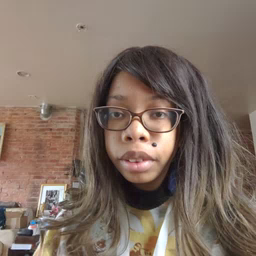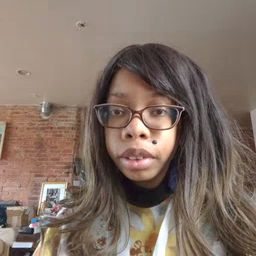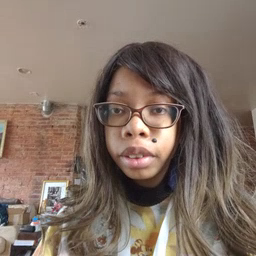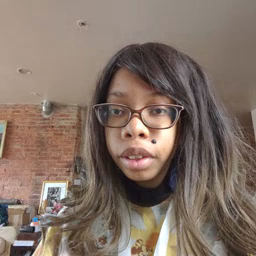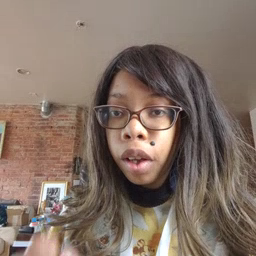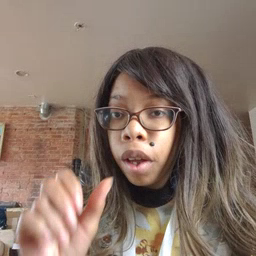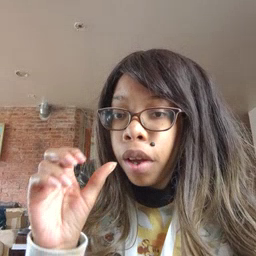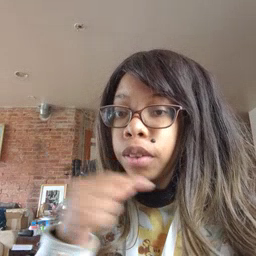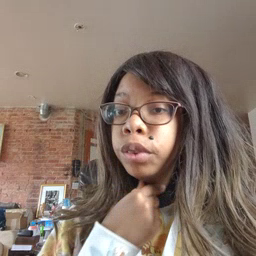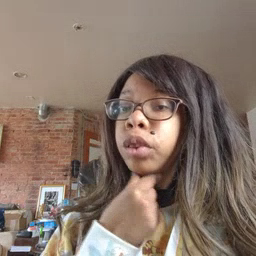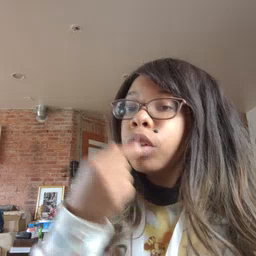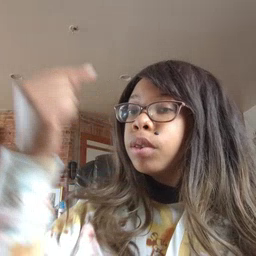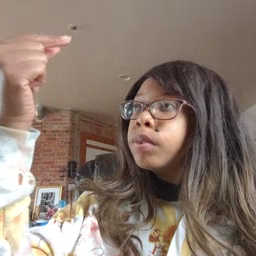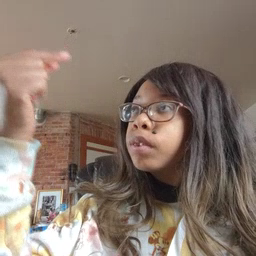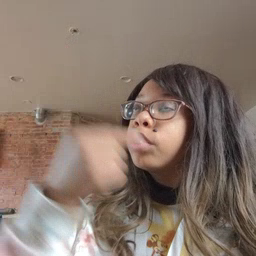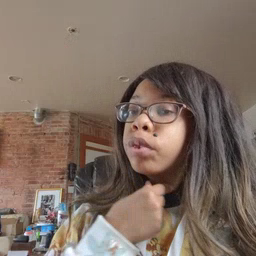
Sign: giraffe